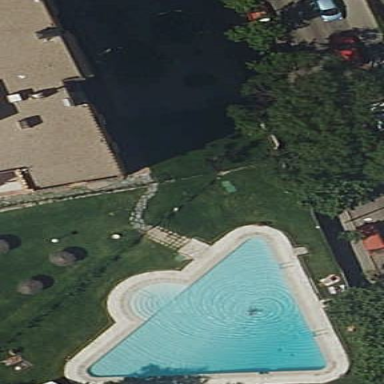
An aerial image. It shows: Swimming pool located in leisure land.